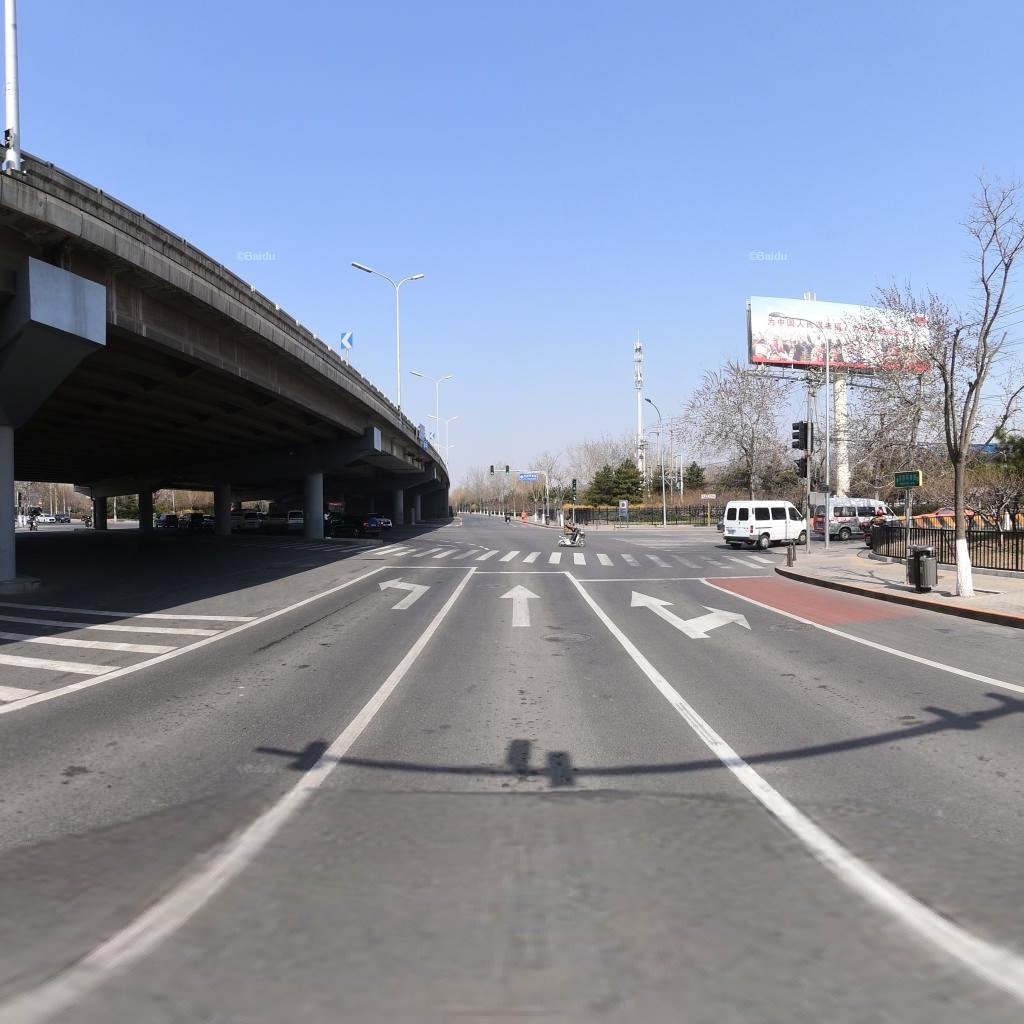
Region: Chaoyang
Road damage annotations: longitudinal patch, manhole cover